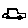
Label: car